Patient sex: M
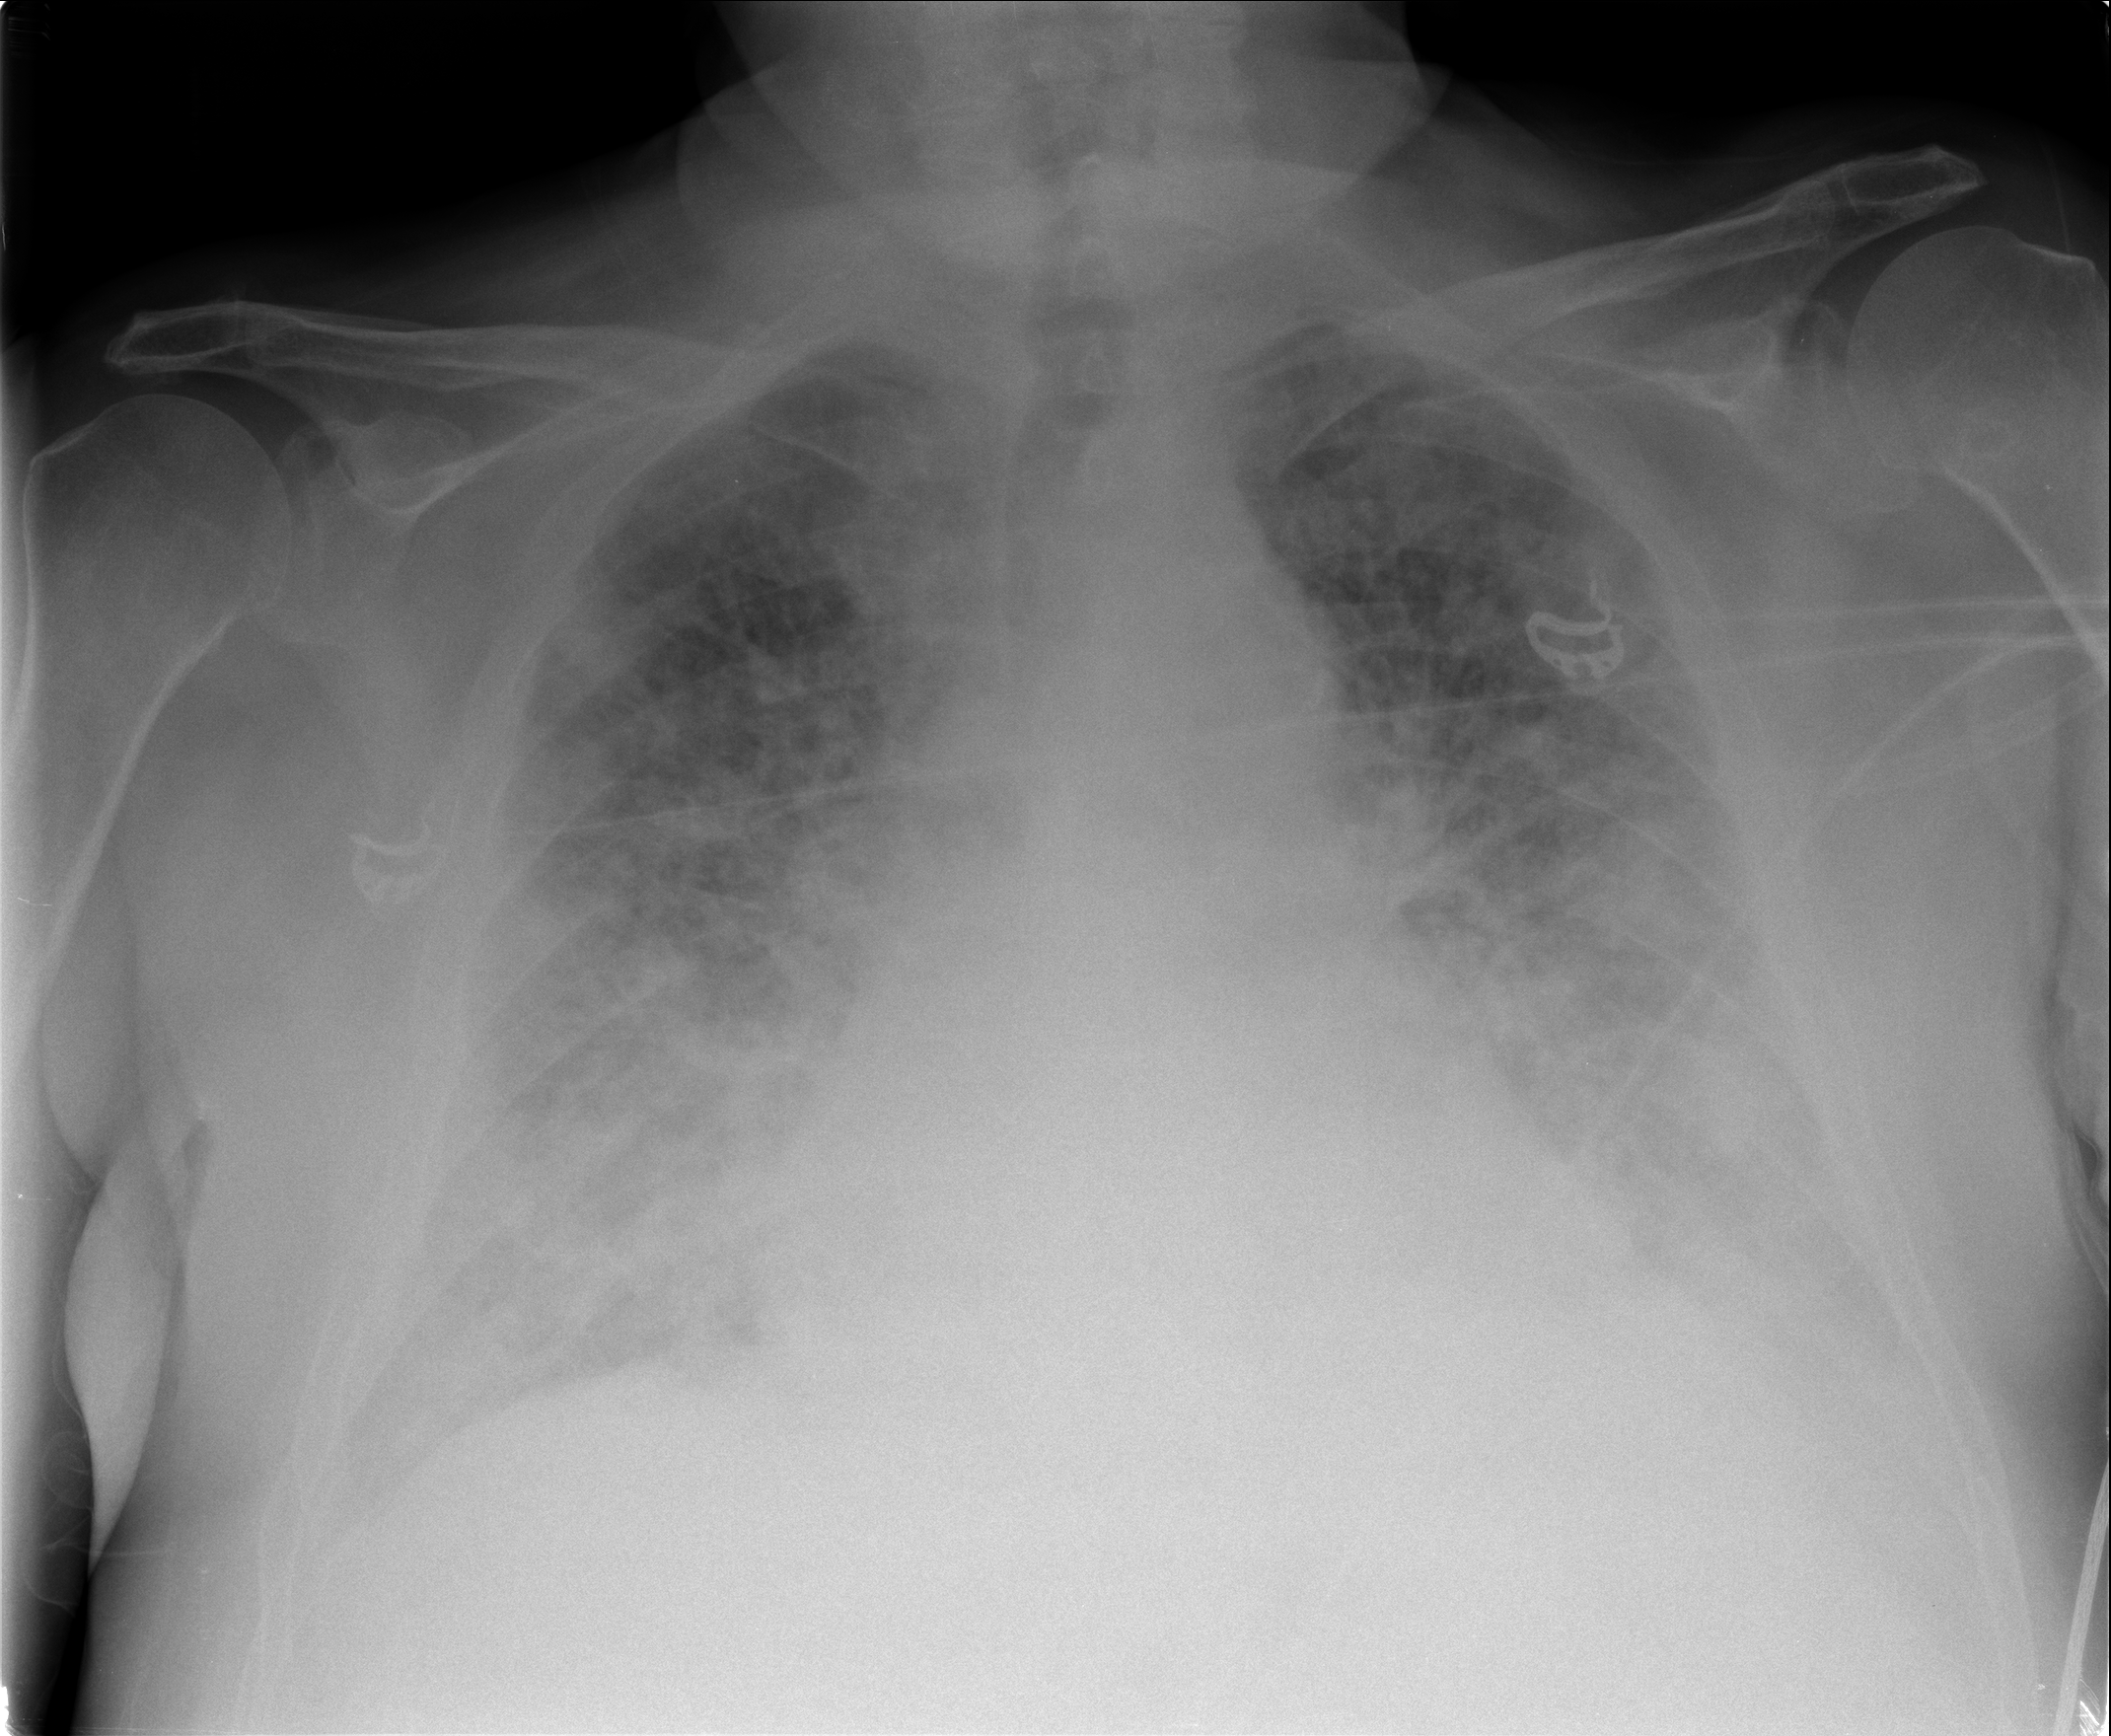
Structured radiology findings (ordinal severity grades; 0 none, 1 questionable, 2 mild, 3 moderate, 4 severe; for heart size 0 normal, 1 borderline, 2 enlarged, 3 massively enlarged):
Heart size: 0
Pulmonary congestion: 1
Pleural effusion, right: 2
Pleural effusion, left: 2
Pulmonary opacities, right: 3
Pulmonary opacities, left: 3
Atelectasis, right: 2
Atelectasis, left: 2